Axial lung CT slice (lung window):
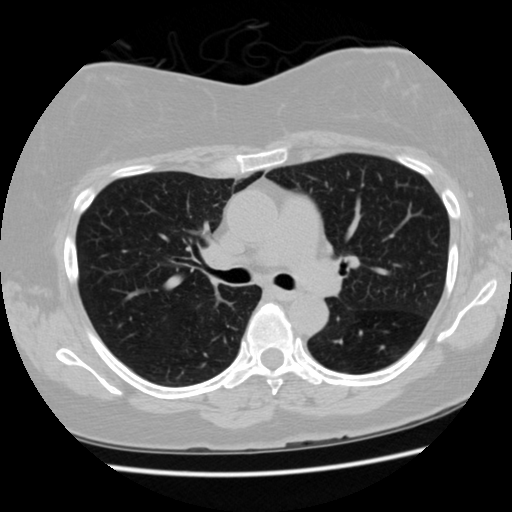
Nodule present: no